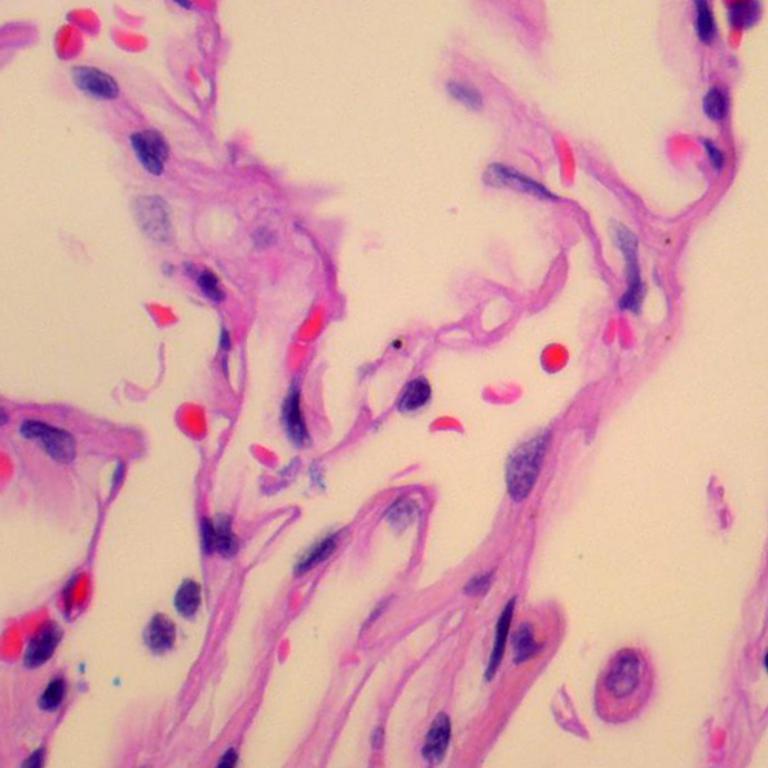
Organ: lung
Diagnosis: benign